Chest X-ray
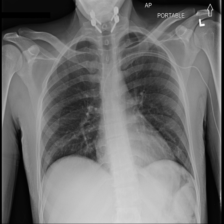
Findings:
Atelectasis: negative
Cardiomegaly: negative
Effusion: negative
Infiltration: negative
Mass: negative
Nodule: negative
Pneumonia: negative
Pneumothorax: negative
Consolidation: negative
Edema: negative
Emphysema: negative
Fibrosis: negative
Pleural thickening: negative
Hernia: negative